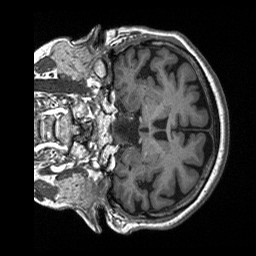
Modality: T1w
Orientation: coronal
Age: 71
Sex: female
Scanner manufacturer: siemens
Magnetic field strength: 3 T
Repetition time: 2.4 s
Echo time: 0.00226 s